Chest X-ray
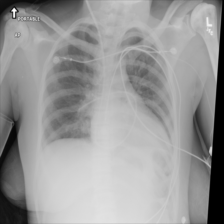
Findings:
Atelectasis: negative
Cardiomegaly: positive
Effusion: negative
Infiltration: negative
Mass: negative
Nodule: positive
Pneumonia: negative
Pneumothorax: negative
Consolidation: positive
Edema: negative
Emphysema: negative
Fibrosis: negative
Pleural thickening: negative
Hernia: negative